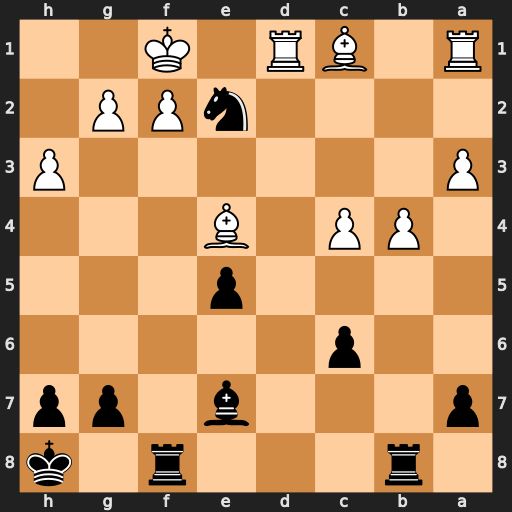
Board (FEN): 1r3r1k/p3b1pp/2p5/4p3/1PP1B3/P6P/4nPP1/R1BR1K2
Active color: b
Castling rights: -
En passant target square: -
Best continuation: Ng3+ Kg1 Nxe4